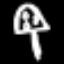
Label: mushroom